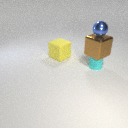
large yellow rubber cube to the left of small cyan rubber cylinder